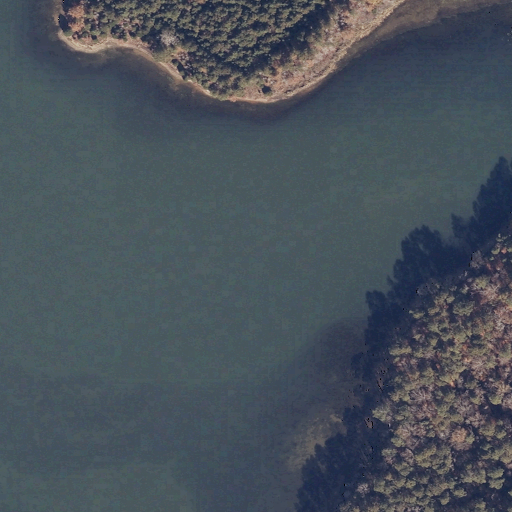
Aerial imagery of valley in Alabama named Roden Valley containing open water, pasture, mixed forest, evergreen forest, grassland, and herbaceous wetlands